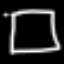
Label: square